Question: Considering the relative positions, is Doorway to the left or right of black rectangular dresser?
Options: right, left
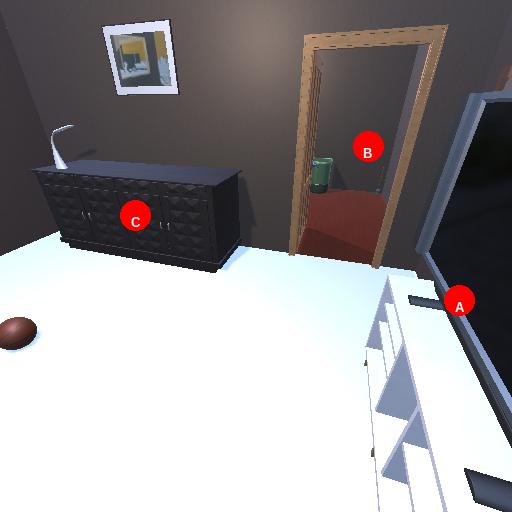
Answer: right